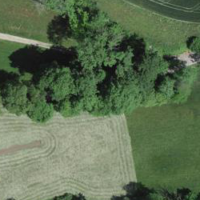
EUNIS habitat code: 25
Species observed at this site:
Equisetum telmateia